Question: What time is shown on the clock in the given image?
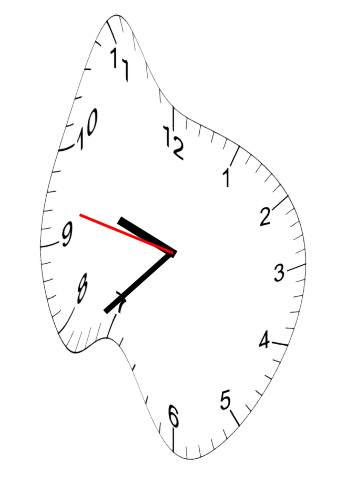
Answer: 09:37:47